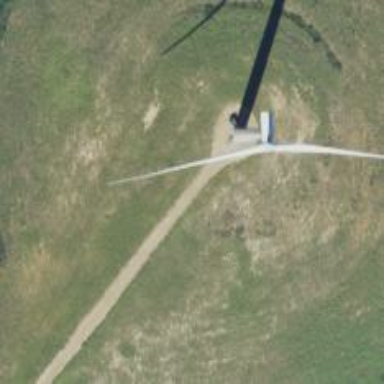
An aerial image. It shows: Wind generator using horizontal axis wind turbines.